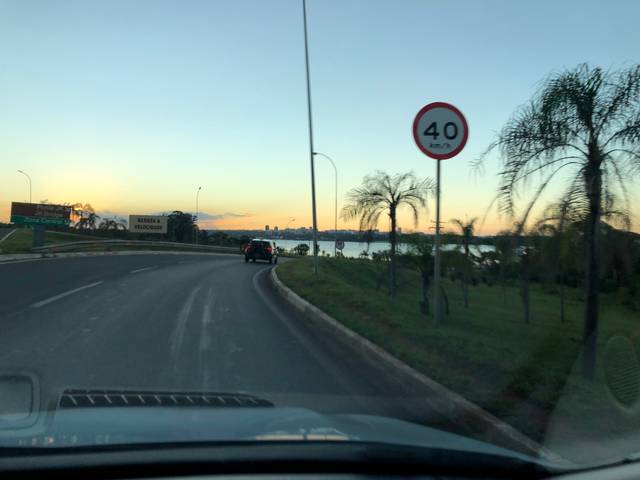
Region: Brazil
Coordinates: -15.835, -47.823